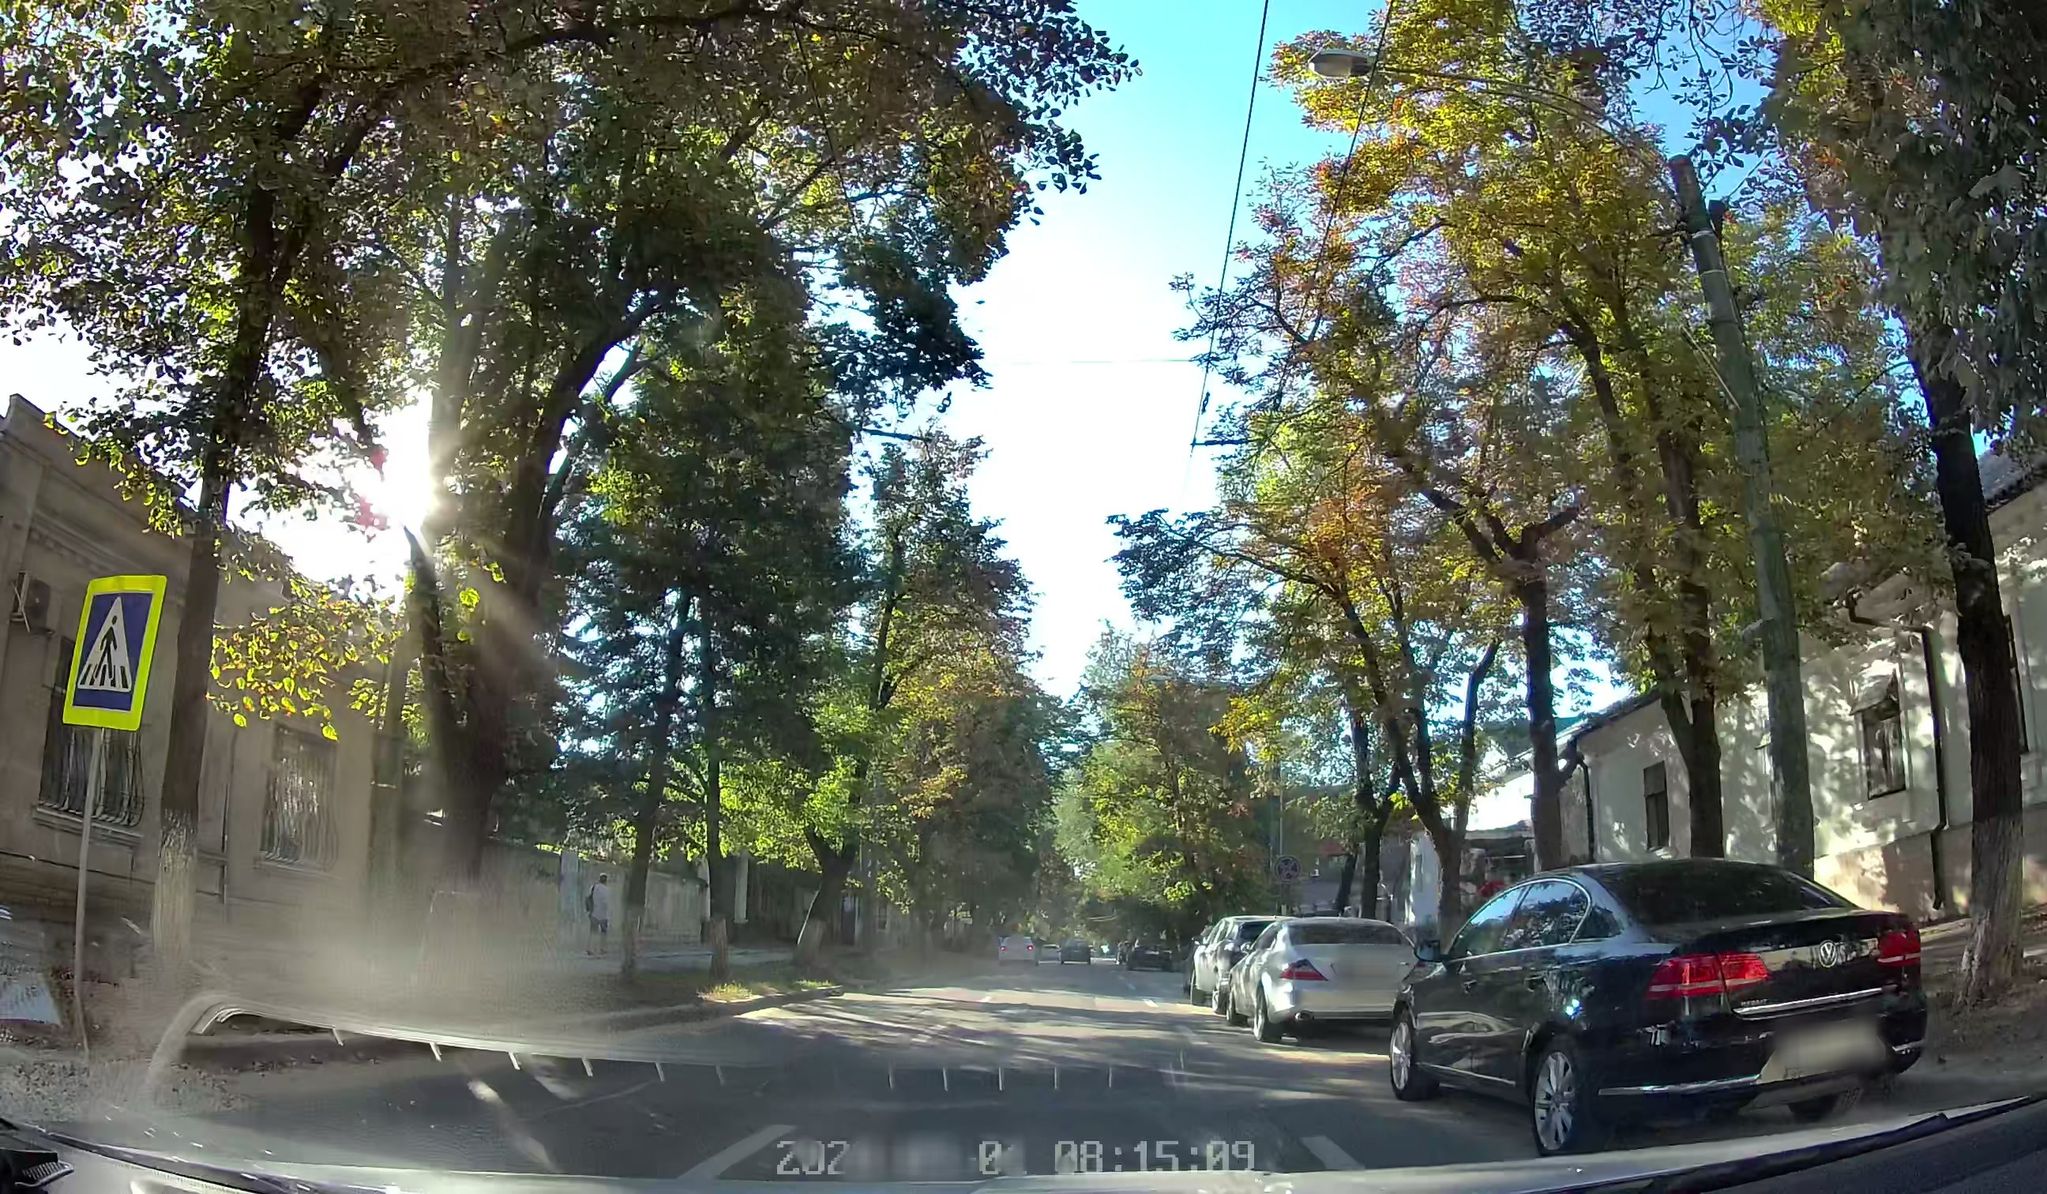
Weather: clear
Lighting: day
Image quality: good
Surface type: driving surface
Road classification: secondary
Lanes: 2
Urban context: urban centre
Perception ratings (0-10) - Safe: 2.58, Lively: 8.03, Beautiful: 4.69, Boring: 1.57, Depressing: 1.45, Wealthy: 8.39